Aerial crown-view tile of a tropical tree (Barro Colorado Island, Panama), acquired 20240813:
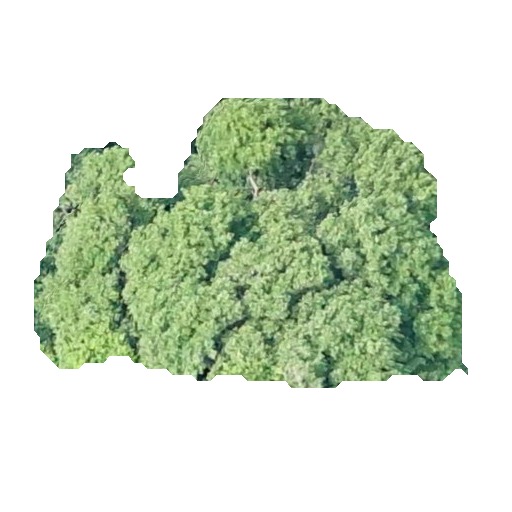
Species: Prioria copaifera
GBIF accepted scientific name: Prioria copaifera
Crown area: 143.193 m²